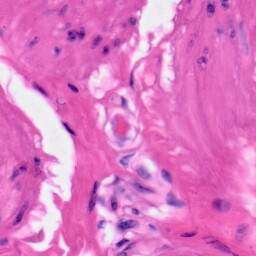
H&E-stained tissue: Skin